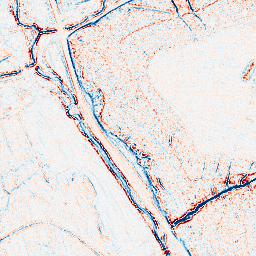
Category: edge_preserving
Decomposition family: bilateral
Decomposition parameters: d: 5
sigma_color: 100
sigma_space: 150
Upsampling method: cubic_mitchell
Upsampling parameters: scale: 2
Upsampling scale: 2